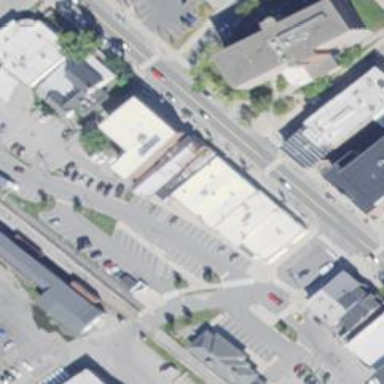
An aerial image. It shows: Parking space.